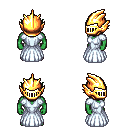
a pixel art fantasy rpg character, male body template, orc, green skin, underdress, white pants, white parted hairstyle, gold helm, four views (front, back, left, right), 2x2 character sprite sheet, small pixel art, hard edges, no anti-aliasing